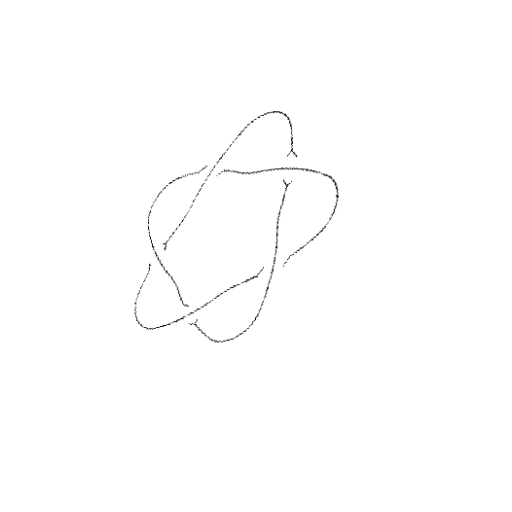
Crossing number: 5